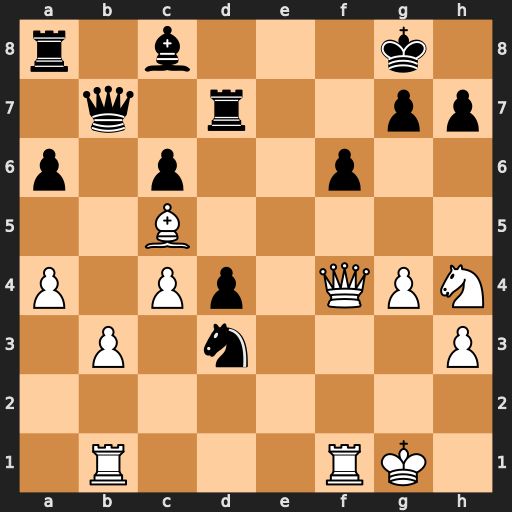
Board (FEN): r1b3k1/1q1r2pp/p1p2p2/2B5/P1Pp1QPN/1P1n3P/8/1R3RK1
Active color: w
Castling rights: -
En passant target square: -
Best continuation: Qe4 Rd8 Qxd3